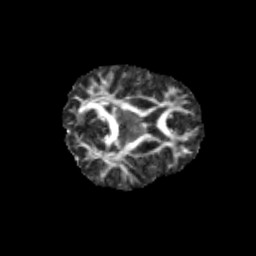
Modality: FA
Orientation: axial
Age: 11
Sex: male
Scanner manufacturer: siemens
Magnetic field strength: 3 T
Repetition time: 3.8 s
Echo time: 0.07 s